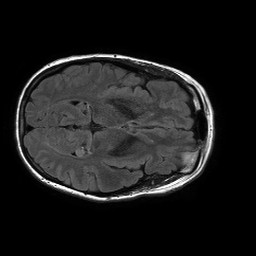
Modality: FLAIR
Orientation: axial
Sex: female
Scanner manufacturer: philips
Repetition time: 11 s
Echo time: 0.125 s